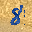
Label: 8